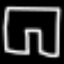
Label: pants